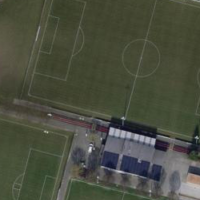
EUNIS habitat code: 52
Species observed at this site:
Leptinotarsa decemlineata